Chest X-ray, AP view. Patient: 72 years old, sex M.
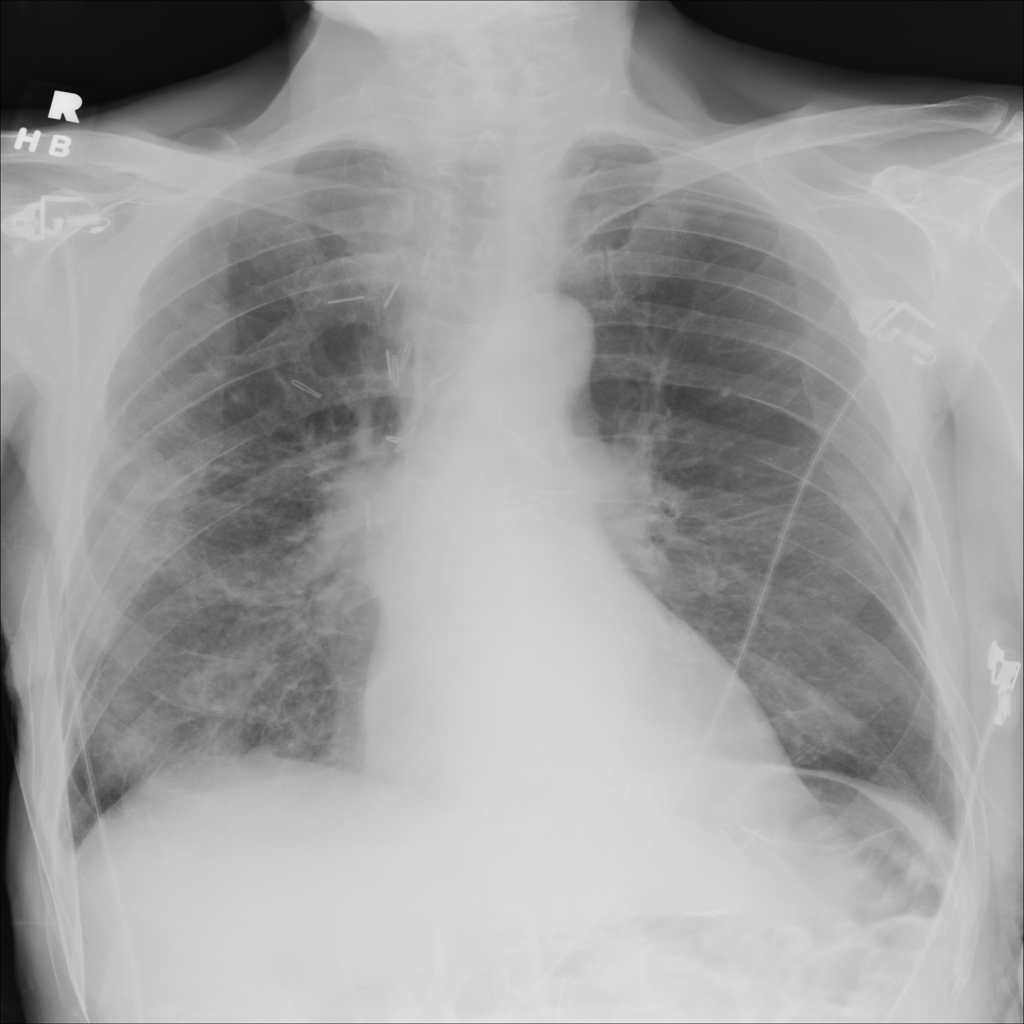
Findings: No Finding